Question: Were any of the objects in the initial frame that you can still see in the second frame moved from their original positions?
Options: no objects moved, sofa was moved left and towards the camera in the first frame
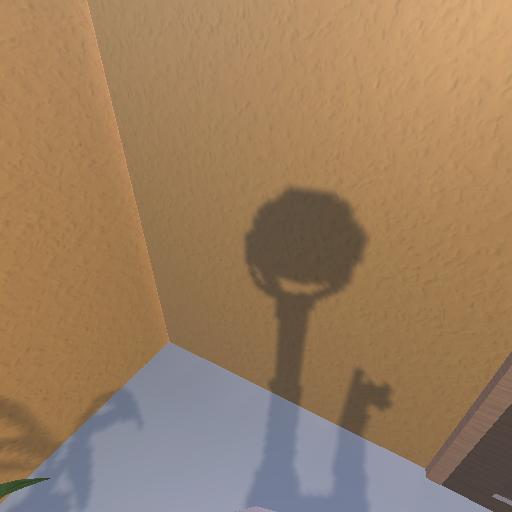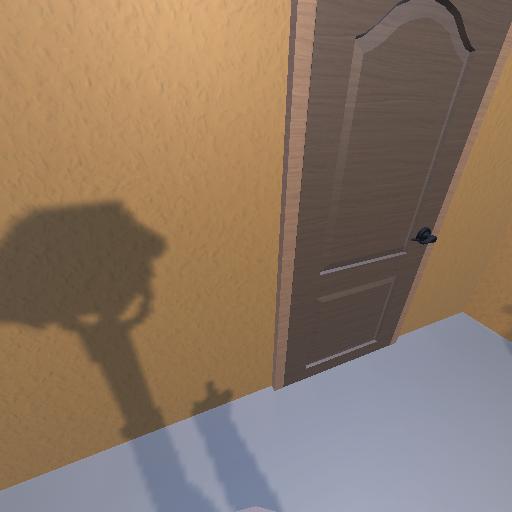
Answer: no objects moved